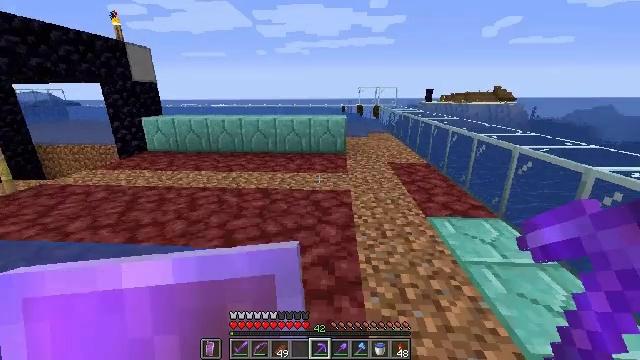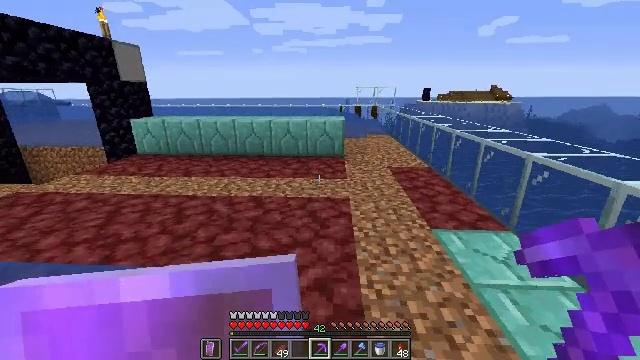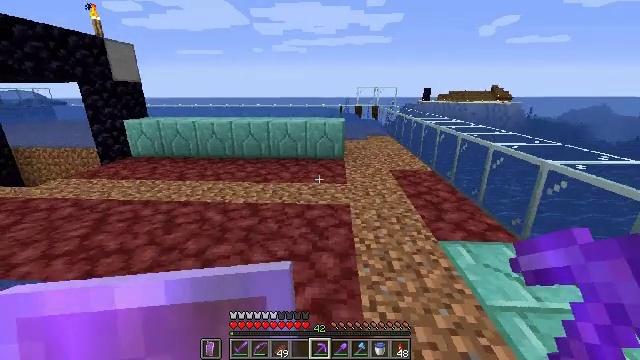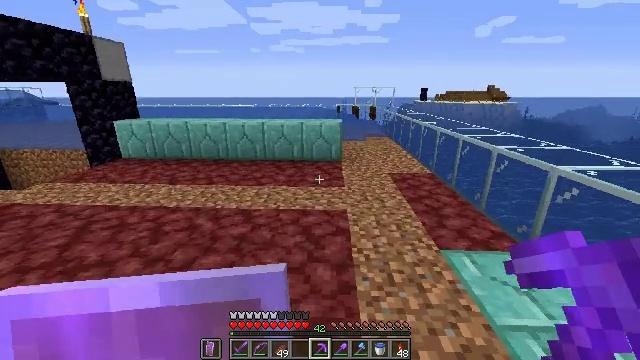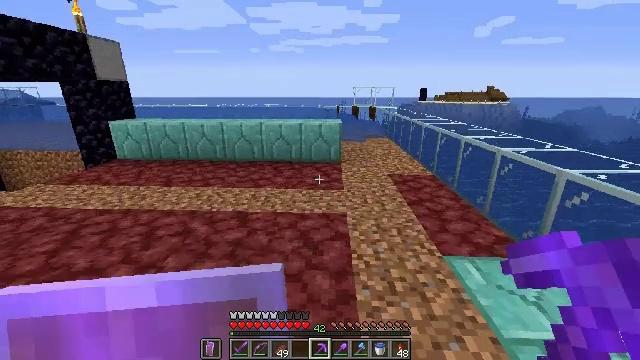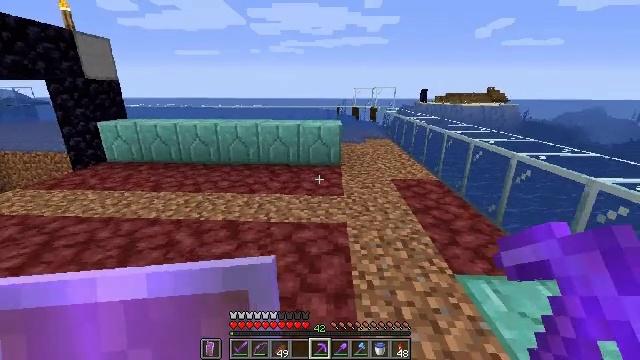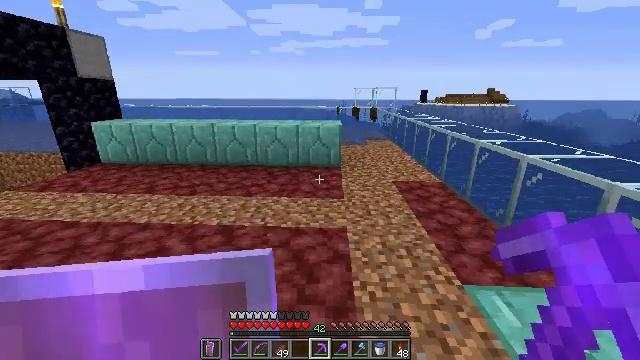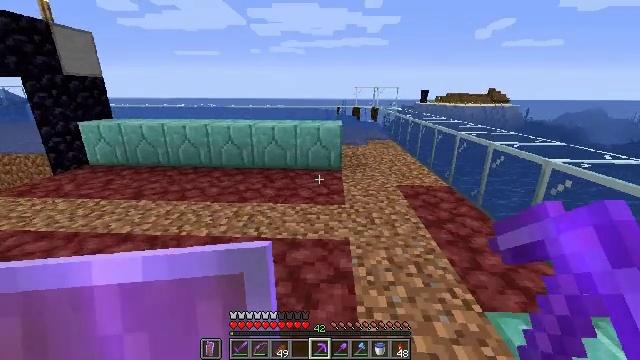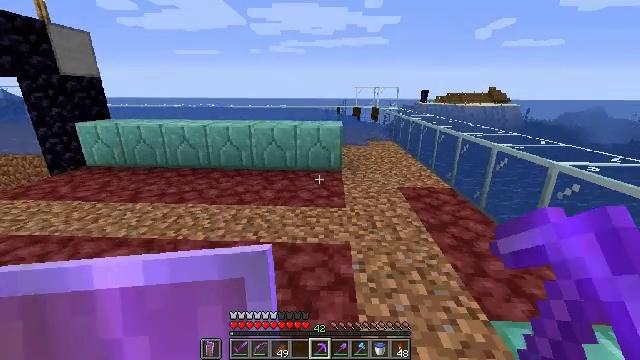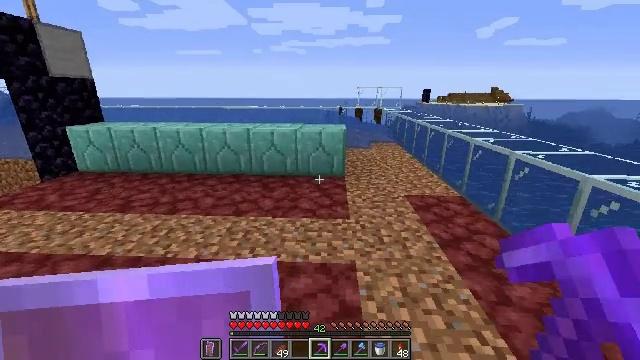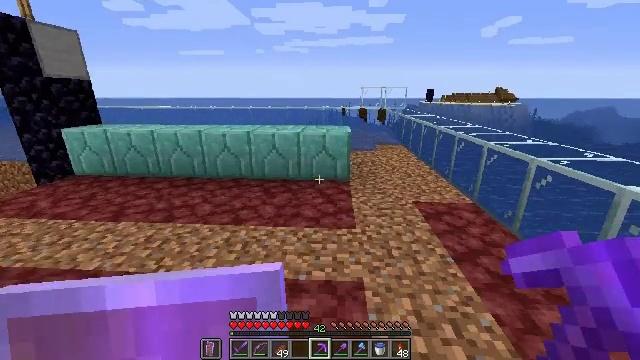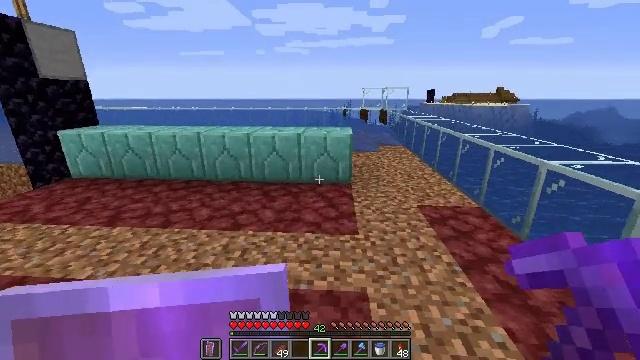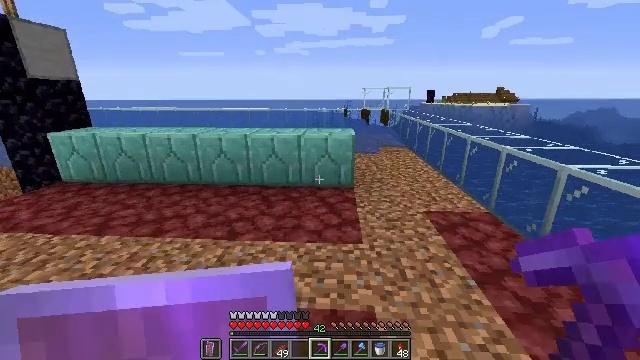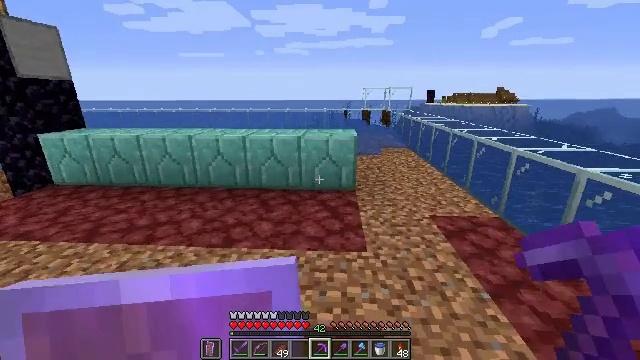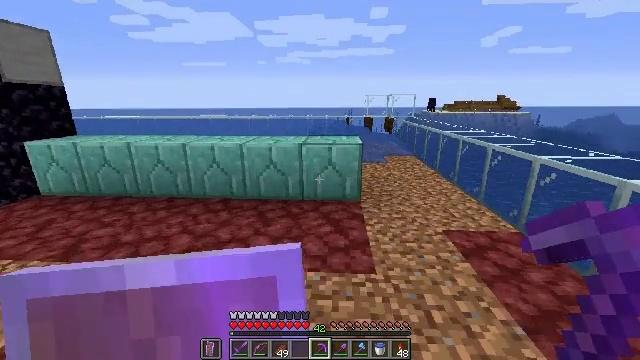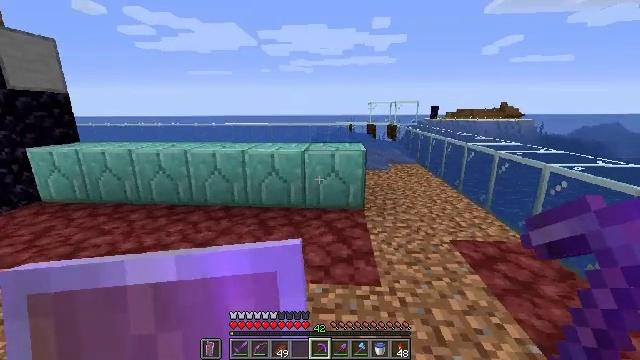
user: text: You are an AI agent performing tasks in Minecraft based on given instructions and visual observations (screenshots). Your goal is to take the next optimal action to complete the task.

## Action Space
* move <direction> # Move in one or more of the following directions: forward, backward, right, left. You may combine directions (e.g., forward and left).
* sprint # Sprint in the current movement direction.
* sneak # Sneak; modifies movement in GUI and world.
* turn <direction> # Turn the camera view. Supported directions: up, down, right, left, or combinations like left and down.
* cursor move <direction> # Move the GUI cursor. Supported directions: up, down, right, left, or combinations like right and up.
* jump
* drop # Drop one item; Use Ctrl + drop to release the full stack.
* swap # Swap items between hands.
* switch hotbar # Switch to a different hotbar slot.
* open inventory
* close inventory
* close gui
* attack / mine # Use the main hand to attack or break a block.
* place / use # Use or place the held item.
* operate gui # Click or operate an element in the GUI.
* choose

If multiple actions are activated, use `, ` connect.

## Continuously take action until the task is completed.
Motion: motion action
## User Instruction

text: Mine prismarine bricks from the ocean monument.
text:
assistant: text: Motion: move forward
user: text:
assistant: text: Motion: move forward
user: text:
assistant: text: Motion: move forward
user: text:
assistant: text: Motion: move forward
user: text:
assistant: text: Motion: move forward
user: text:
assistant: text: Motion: move forward
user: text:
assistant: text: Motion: move forward
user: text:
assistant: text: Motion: move forward
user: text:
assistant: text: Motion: move forward
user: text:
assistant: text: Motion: move forward
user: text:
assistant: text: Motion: move forward
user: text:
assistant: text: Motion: move forward
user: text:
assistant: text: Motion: move forward
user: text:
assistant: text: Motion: move forward, turn up
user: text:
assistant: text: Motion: move forward, turn up
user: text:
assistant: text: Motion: no_op
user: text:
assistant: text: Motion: no_op
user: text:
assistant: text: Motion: attack / mine
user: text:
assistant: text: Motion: attack / mine
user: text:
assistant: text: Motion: attack / mine
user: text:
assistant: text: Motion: turn left, attack / mine
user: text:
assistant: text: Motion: attack / mine
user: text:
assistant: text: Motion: attack / mine
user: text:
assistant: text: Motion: attack / mine
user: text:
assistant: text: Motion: attack / mine
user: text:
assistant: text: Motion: attack / mine
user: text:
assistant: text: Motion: attack / mine
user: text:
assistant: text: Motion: attack / mine
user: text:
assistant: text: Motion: attack / mine
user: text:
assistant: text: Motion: move forward, turn left, attack / mine